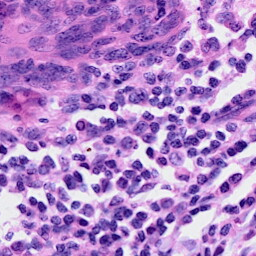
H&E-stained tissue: Cervix